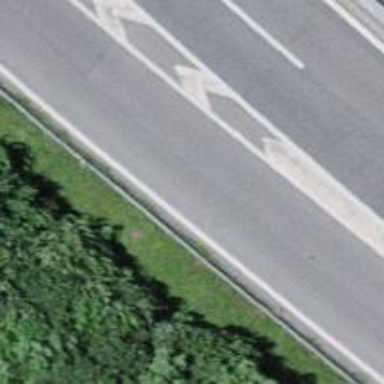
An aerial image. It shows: Road with "give way" sign.